Question: I have icons for a tabBar of size 100.
I checked <URL> and it says the image size should be '30x30' / '60x60'.
But as the height of tab bar controller is 50, I kept the size of the image at '50x50'.
Now, when I run the project, I see the ugly design below:

Any idea what size images I should use so that the design will be perfect?
I am not writing text also (e.g. Home, Search, etc). The text of the tab button is there in the image itself.
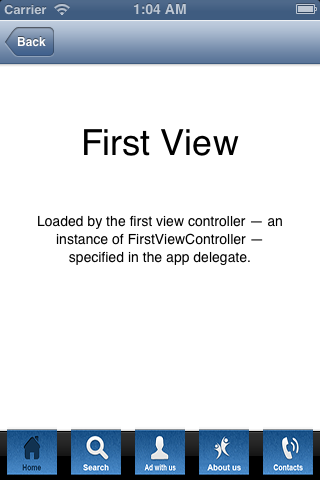
Answer: 30x30 is points, which means 30px @1x, 60px @2x, not somewhere in-between. Also, it's not a great idea to embed the title of the tab into the image--you're going to have pretty poor accessibility and localization results like that.